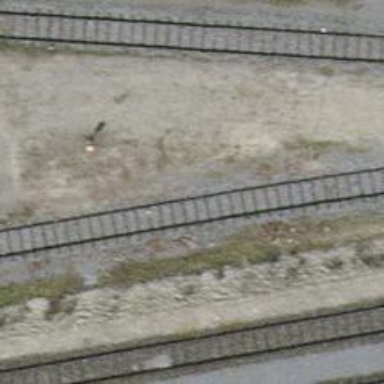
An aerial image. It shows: Single-track spur railway line.